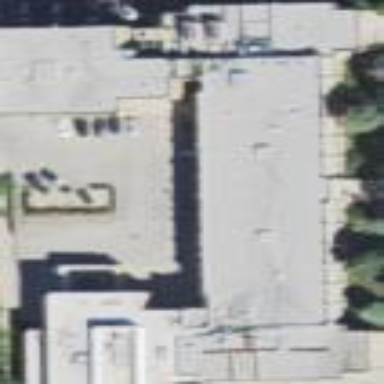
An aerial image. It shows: School building.